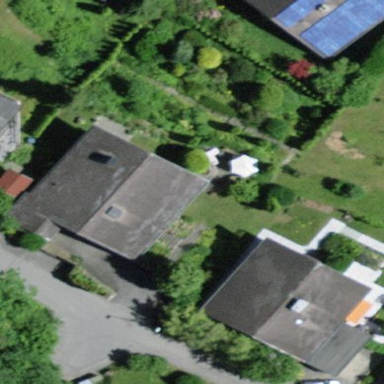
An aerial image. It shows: Residential building.